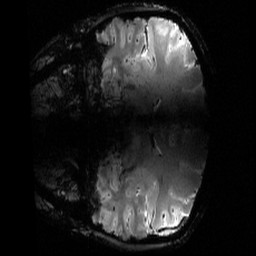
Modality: T2starw
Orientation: coronal
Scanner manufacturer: siemens
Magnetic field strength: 6.98 T
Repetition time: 3.7 s
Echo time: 0.016 s